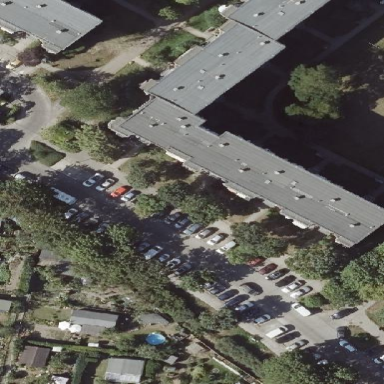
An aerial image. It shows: Building with apartments and flat roof.